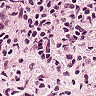
Metastatic tissue present: yes